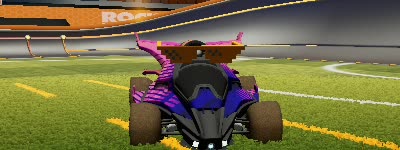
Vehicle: aftershock